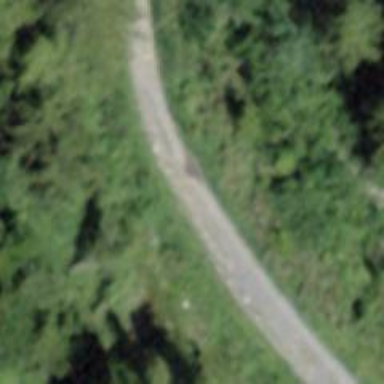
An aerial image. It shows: Track road with grade3 tracktype.